Interaction volume radius: 10 \u00c5
Interaction volume height: 20 \u00c5
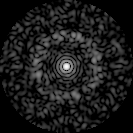
Disorder parameter: 0.8312